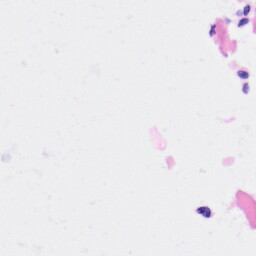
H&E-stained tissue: Kidney